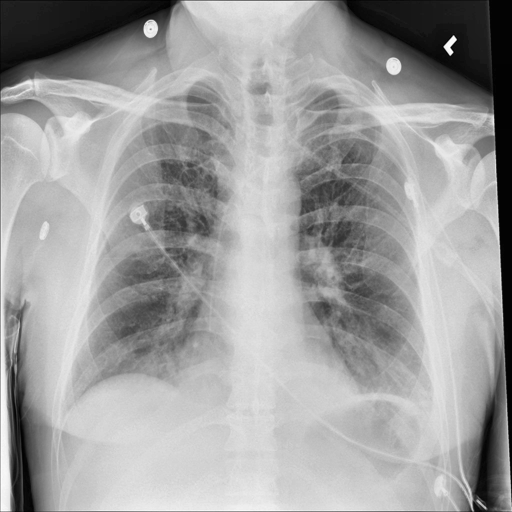
Finding: NORMAL